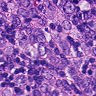
Metastatic tissue present: yes